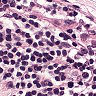
Metastatic tissue present: no